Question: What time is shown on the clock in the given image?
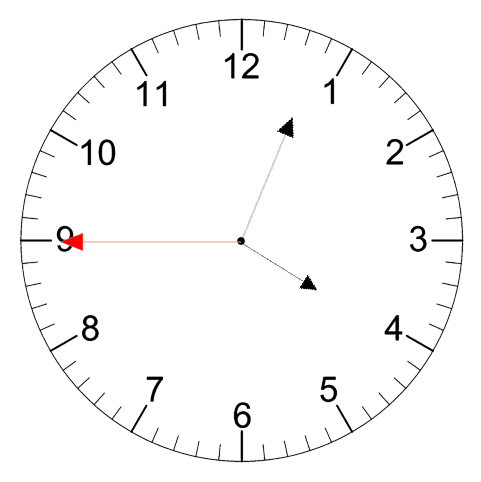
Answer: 04:03:45